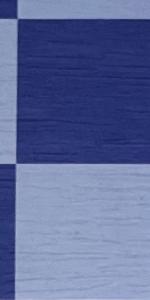
Label: Empty